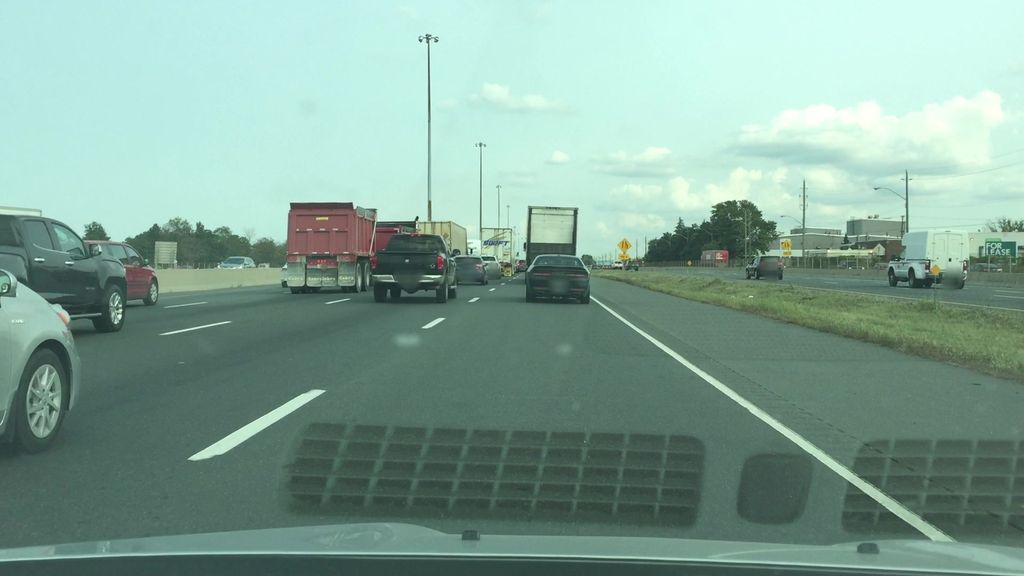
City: hamilton